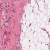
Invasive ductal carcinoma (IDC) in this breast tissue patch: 0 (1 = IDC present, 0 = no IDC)